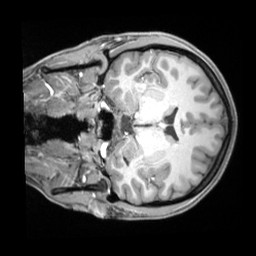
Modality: T1w
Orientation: coronal
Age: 22
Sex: female
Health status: ill
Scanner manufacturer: siemens
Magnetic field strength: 3 T
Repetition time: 2.2 s
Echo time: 0.00218 s